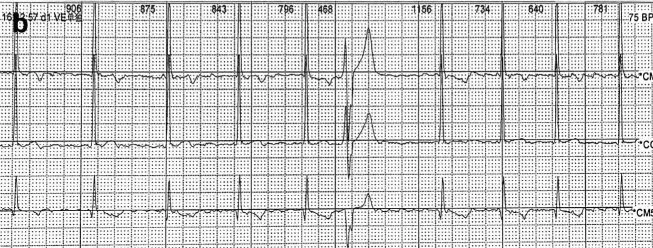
ECG of patient during treatment. The first holt result showing atrial fibrillation occurring during thalidomide treatment.
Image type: electrography (ekg)